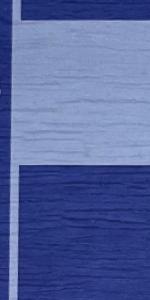
Label: Empty